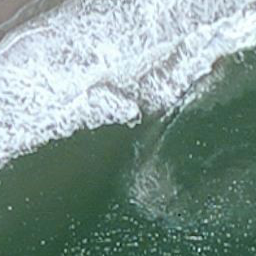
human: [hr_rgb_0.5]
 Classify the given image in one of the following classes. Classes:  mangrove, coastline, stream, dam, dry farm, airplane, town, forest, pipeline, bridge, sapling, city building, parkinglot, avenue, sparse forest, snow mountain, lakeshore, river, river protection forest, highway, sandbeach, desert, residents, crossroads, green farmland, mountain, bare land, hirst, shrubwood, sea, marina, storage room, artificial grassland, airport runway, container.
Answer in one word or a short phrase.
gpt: coastline